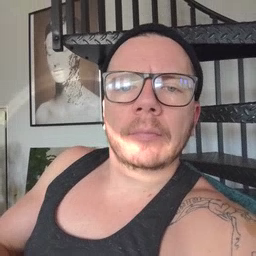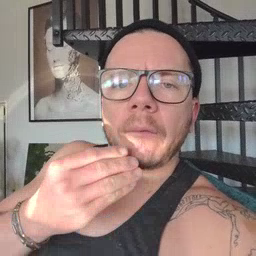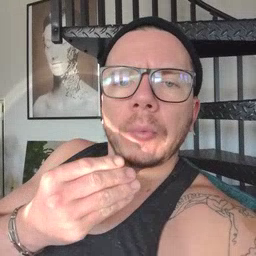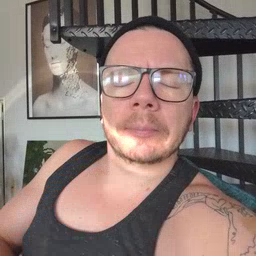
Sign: food